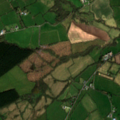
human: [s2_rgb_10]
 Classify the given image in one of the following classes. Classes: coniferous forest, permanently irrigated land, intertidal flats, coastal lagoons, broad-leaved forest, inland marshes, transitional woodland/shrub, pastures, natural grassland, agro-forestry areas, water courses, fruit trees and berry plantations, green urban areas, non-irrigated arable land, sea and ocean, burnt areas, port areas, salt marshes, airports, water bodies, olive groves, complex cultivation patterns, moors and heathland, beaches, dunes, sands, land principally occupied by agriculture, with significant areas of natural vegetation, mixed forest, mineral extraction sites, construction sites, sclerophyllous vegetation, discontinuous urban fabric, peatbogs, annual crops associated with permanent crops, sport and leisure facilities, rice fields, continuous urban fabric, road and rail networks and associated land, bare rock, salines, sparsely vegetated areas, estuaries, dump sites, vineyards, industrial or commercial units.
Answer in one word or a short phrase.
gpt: pastures, land principally occupied by agriculture, with significant areas of natural vegetation, coniferous forest, transitional woodland/shrub